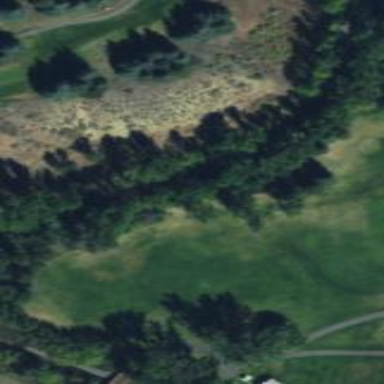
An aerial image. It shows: Rough area on grassy golf course.